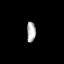
Tissue: prostate
Cell type: T cells
Senescence score: 0.7511
Nuclear area (px): 178
Mean DAPI intensity: 175.247